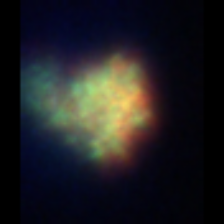
Taxon: Unknown_detritus
Group: Unknown